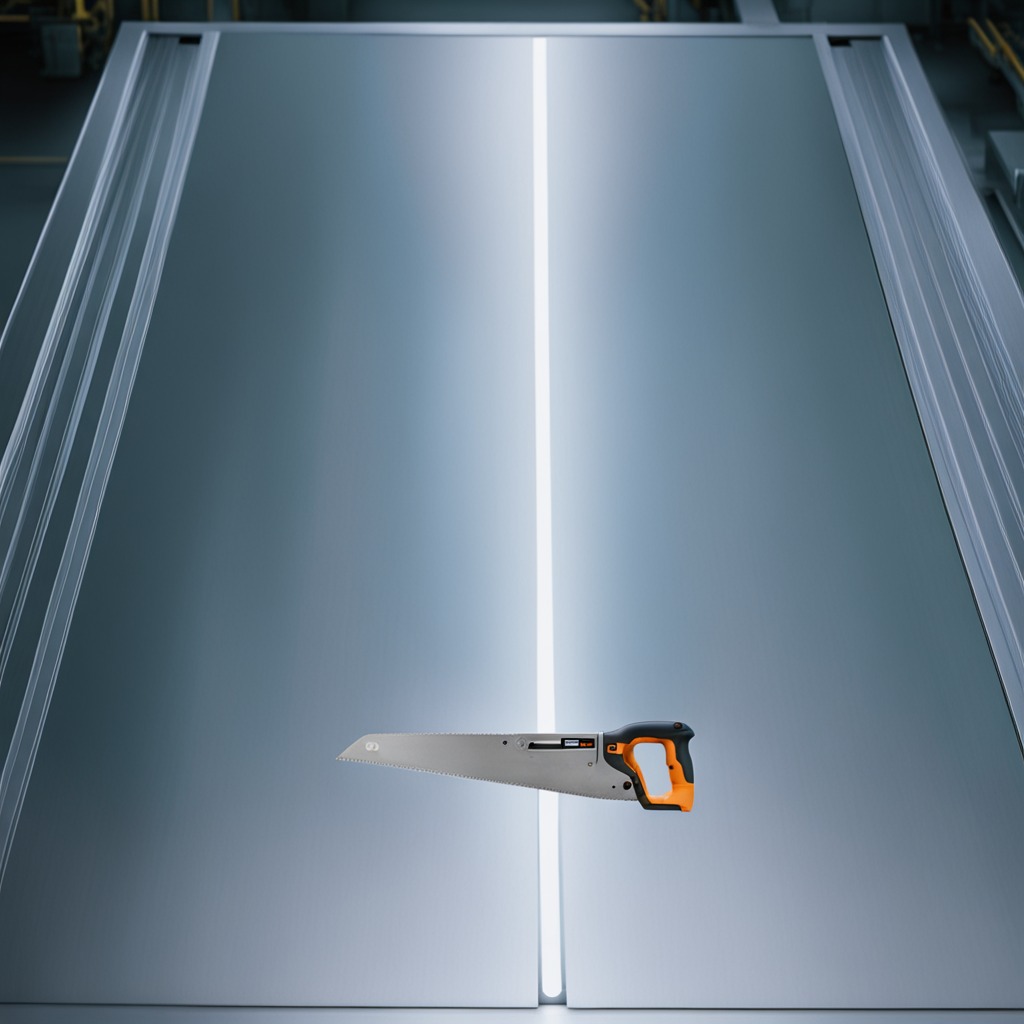
A metal saw is lying on the metal table in a machine shop under fluorescent lights.